Question: I am creating an application based on Yii framework, now I'm trying to setup the login for it, as I have shown in the picture below. The Yii folder is within my web application directory. In the login of web application when I call
> Login_yii/index.php?r=site/login
as the action of my login form (one of the scripts I have circled) it redirects to the index.php of the yii folder instead of redirecting to my index.php(which i have circled in the picture). Can anybody help me on this? I even tried modifying the site controller
'''
if($model->validate() && $model->login())
$this->redirect(array("/<controller>/<action>"));
'''
but it didn't work but not sure whether I gave the correct path to it, and not sure what shall I put for the controller to get my own index
File structure:

login.php:
'''
<div class="col-xs-12 col-sm-12 col-md-5 col-lg-4">
<div class="well no-padding">
<form action="Login_yii/index.php?r=site/login" id="login-form" class="smart-form client-form">
<header>
Sign In
</header>
<fieldset>
<section>
<label class="label">Username</label>
<label class="input"> <i class="icon-append fa fa-user"></i>
<input type="text" name="LoginForm[username]" id="username">
<b class="tooltip tooltip-top-right"><i class="fa fa-user txt-color-teal"></i> Please enter the username</b></label>
</section>
<section>
<label class="label">Password</label>
<label class="input"> <i class="icon-append fa fa-lock"></i>
<input type="password" name="LoginForm[password]" id="password">
<b class="tooltip tooltip-top-right"><i class="fa fa-lock txt-color-teal"></i> Enter your password</b> </label>
<div class="note">
<a href="<?php echo APP_URL; ?>/forgotpassword.php">Forgot password?</a>
</div>
</section>
<section>
<label class="checkbox">
<input type="checkbox" name="remember" checked="">
<i></i>Stay signed in</label>
</section>
</fieldset>
<footer>
<button type="submit" class="btn btn-primary" su>
Sign in
</button>
</footer>
</form>
'''
Controller:
'''
<?php
class SiteController extends Controller
{
public function actions()
{
return array(
// captcha action renders the CAPTCHA image displayed on the contact page
'captcha'=>array(
'class'=>'CCaptchaAction',
'backColor'=>0xFFFFFF,
),
// page action renders "static" pages stored under 'protected/views/site/pages'
// They can be accessed via: index.php?r=site/page&view=FileName
'page'=>array(
'class'=>'CViewAction',
),
);
}
public function actionIndex()
{
// renders the view file 'protected/views/site/index.php'
// using the default layout 'protected/views/layouts/main.php'
$this->render('index');
}
public function actionError()
{
if($error=Yii::app()->errorHandler->error)
{
if(Yii::app()->request->isAjaxRequest)
echo $error['message'];
else
$this->render('error', $error);
}
}
public function actionContact()
{
$model=new ContactForm;
if(isset($_POST['ContactForm']))
{
$model->attributes=$_POST['ContactForm'];
if($model->validate())
{
$name='=?UTF-8?B?'.base64_encode($model->name).'?=';
$subject='=?UTF-8?B?'.base64_encode($model->subject).'?=';
$headers="From: $name <{$model->email}>
".
"Reply-To: {$model->email}
".
"MIME-Version: 1.0
".
"Content-Type: text/plain; charset=UTF-8";
mail(Yii::app()->params['adminEmail'],$subject,$model->body,$headers);
Yii::app()->user->setFlash('contact','Thank you for contacting us. We will respond to you as soon as possible.');
$this->refresh();
}
}
$this->render('contact',array('model'=>$model));
}
public function actionLogin()
{
$form=new LoginForm;
// collect user input data
if(isset($_POST['LoginForm']))
{
$form->attributes=$_POST['LoginForm'];
// validate user input and redirect to previous page if valid
if($form->validate() && $form->login()) $this->redirect(Yii::app()->user->returnUrl);
}
// display the login form
$this->render('login',array('form'=>$form));
/*$model=new LoginForm;
// if it is ajax validation request
if(isset($_POST['ajax']) && $_POST['ajax']==='login-form')
{
echo CActiveForm::validate($model);
Yii::app()->end();
}
// collect user input data
if(isset($_POST['LoginForm']))
{
$model->attributes=$_POST['LoginForm'];
// validate user input and redirect to the previous page if valid
if($model->validate() && $model->login())
//$this->redirect(Yii::app()->user->returnUrl);
$this->redirect(array("/<controller>/<action>"));
}
// display the login form
$this->render('login',array('model'=>$model));*/
}
public function actionLogout()
{
Yii::app()->user->logout();
$this->redirect(Yii::app()->homeUrl);
}
}
'''
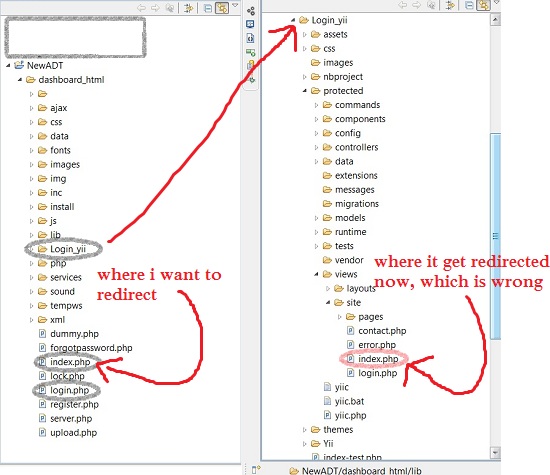
Answer: Try using the base url:
'''
$this->redirect( Yii::app()->getBaseUrl(true) . '/site/index' );
'''
'getBaseUrl' returns the relative/absolute URL for the application. From there, you have to specify which path you want to run.
If you want to call files in a parent directory, you will have to use ''..'':
'''
$this->redirect( Yii::app()->getBaseUrl(true) . '/../site/index' );
'''